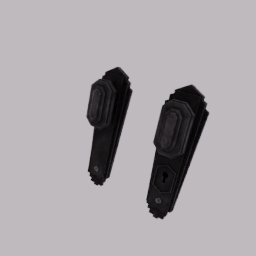
Label: mechanical